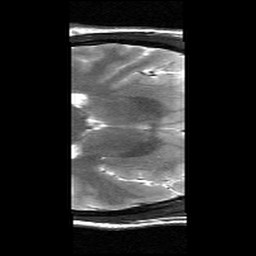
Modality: T2w
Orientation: axial
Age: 22
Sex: male
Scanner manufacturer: siemens
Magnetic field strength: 3 T
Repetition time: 8.9 s
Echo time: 0.064 s